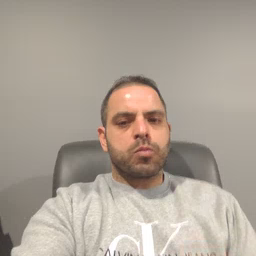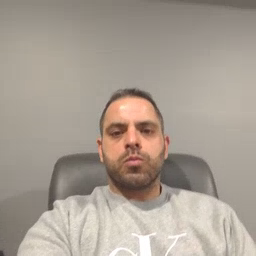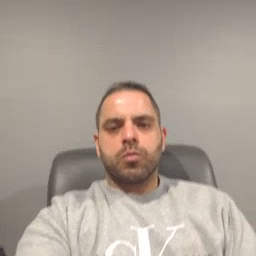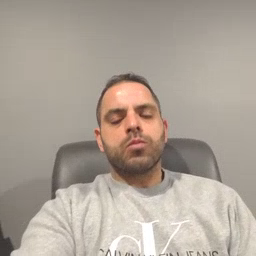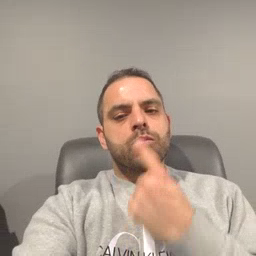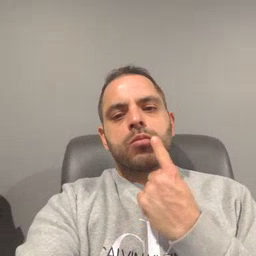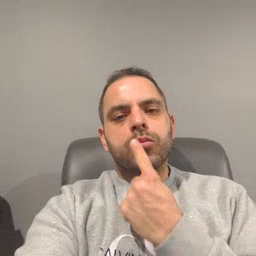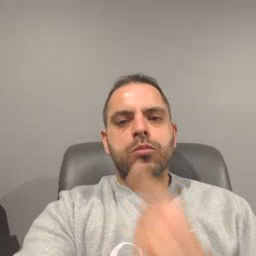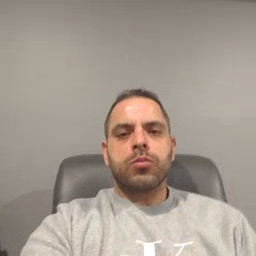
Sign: lips